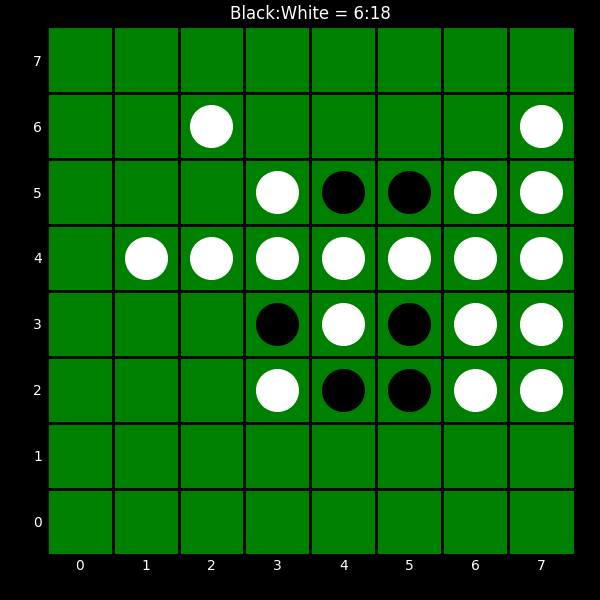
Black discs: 6
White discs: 18